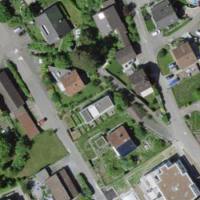
EUNIS habitat code: 55
Species observed at this site:
Clinopodium vulgare